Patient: sex M, age 21
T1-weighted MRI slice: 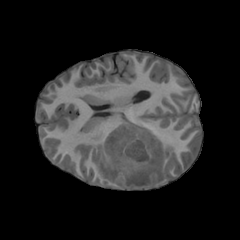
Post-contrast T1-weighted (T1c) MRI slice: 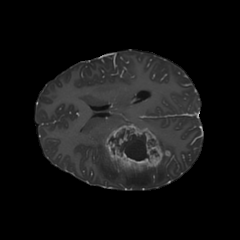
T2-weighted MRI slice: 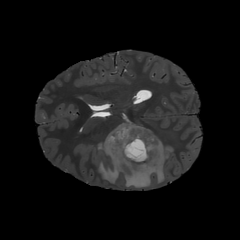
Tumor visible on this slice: yes
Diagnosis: Glioblastoma, IDH-wildtype
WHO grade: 4